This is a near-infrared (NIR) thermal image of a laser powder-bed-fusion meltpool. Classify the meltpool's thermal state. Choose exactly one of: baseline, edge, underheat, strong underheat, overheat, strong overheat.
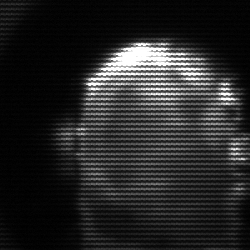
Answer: baseline